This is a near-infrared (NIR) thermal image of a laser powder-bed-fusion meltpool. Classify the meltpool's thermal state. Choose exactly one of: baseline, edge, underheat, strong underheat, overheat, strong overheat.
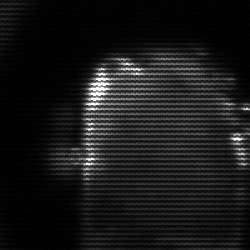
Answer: baseline